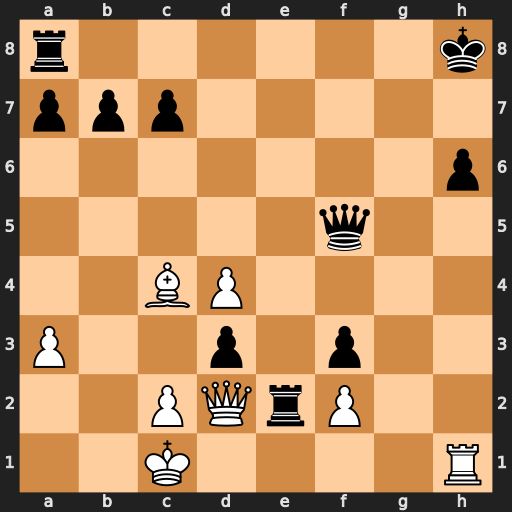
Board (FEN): r6k/ppp5/7p/5q2/2BP4/P2p1p2/2PQrP2/2K4R
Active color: w
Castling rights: -
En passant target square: -
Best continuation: Qxh6+ Qh7 Qxh7#